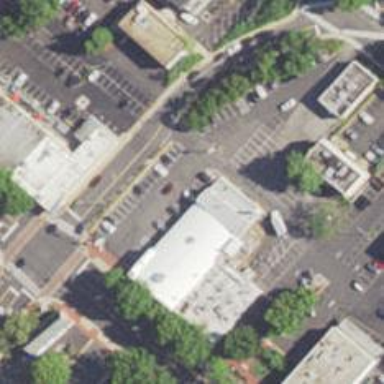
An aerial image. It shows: Building that is pharmacy providing healthcare services.